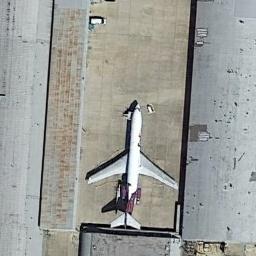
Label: airplane